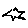
Label: star